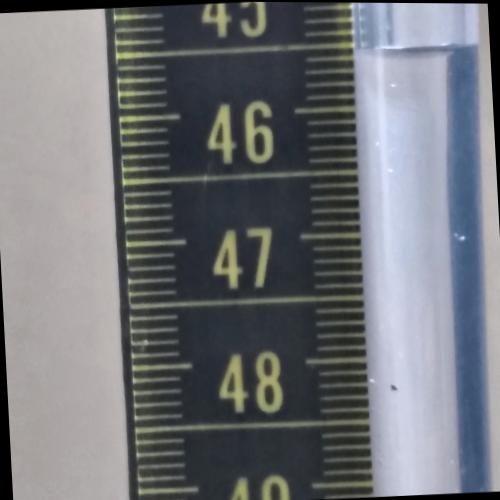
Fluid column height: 45.5 cm